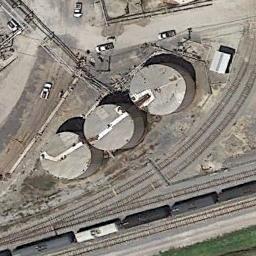
Label: storage tanks